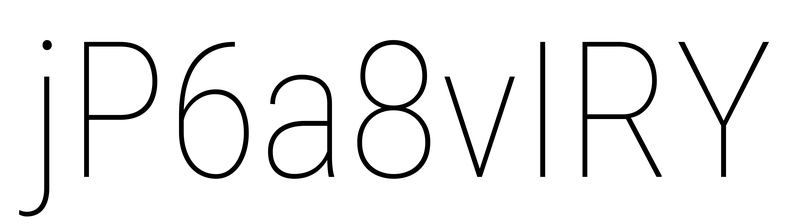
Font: Roboto_Condensed_Thin